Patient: sex F, age 68
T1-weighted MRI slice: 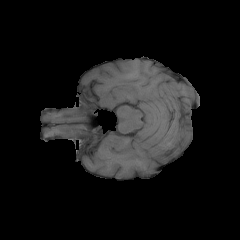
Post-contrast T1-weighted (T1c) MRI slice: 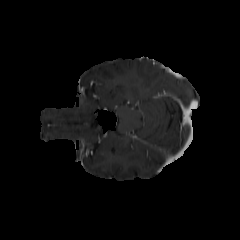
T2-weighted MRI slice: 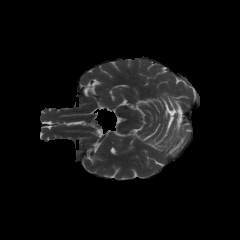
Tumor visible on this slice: no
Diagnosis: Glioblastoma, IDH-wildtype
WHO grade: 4